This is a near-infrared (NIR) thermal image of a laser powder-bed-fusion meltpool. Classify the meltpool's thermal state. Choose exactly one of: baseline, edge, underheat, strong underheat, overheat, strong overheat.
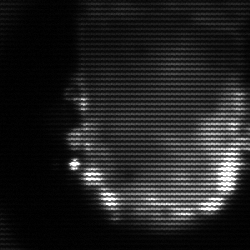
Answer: baseline